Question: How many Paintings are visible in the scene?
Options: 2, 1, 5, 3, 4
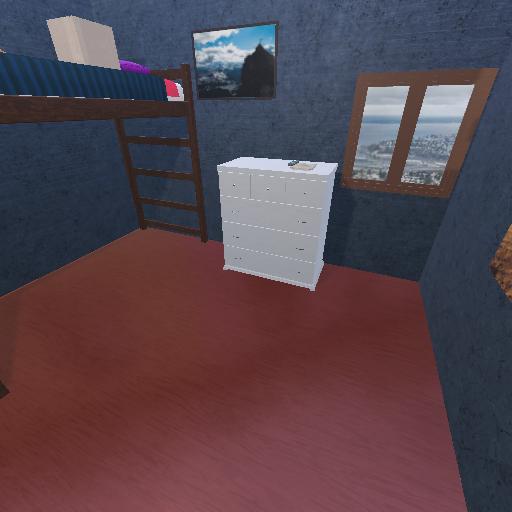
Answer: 2